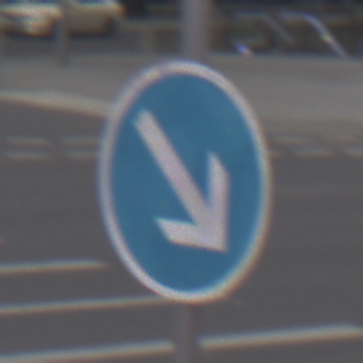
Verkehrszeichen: VorgeschriebeneVorbeifahrtRechts
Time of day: MorningAfternoon
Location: Outdoor (Urban)
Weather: Overcast
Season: NotSpecified
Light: Natural